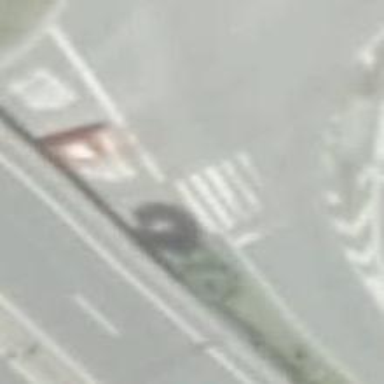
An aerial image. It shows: Uncontrolled zebra crossing on the road.